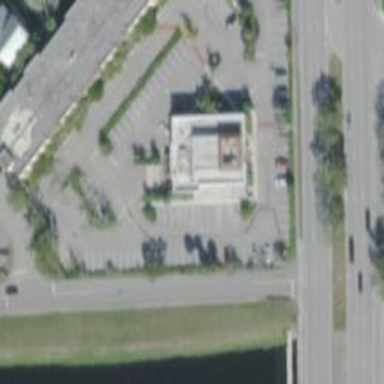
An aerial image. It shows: Parking space is available.